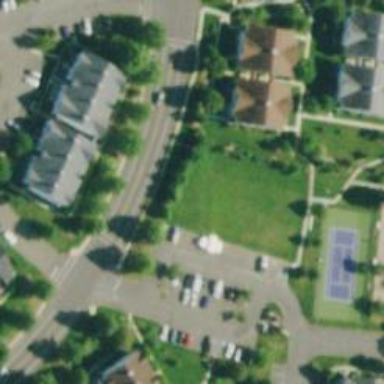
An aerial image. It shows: Living street.